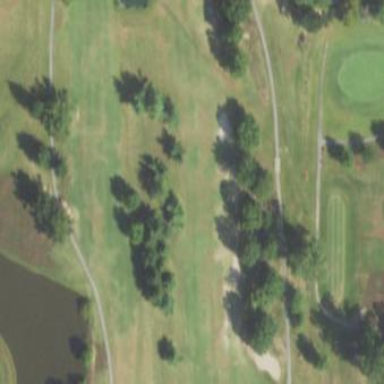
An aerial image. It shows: Golf fairway surrounded by grass.